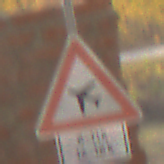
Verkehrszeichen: FlugbetriebRechts
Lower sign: ZeitangabenOhneBeschraenkungAufWochentage2
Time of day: SunriseSunset
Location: Roofed (Suburban)
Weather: Clear
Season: NotSpecified
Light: Natural